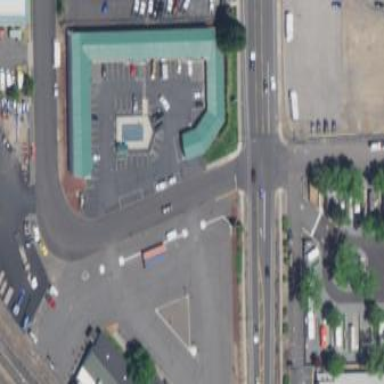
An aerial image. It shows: Building that is motel.